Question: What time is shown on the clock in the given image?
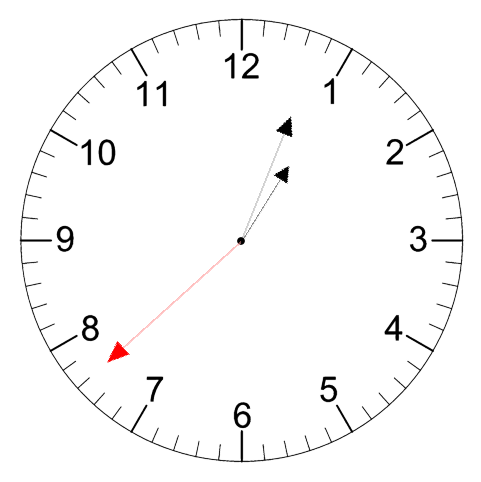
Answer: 01:03:38